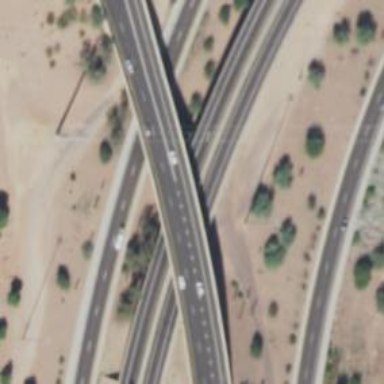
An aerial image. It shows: Motorway bridge with asphalt surface.